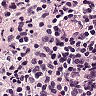
Metastatic tissue present: no